Interaction volume radius: 5 \u00c5
Interaction volume height: 10 \u00c5
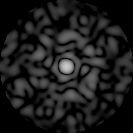
Disorder parameter: 0.8122